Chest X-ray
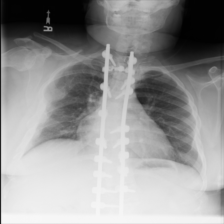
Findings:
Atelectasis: negative
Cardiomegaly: negative
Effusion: negative
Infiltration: negative
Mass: negative
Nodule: negative
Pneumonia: negative
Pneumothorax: negative
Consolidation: negative
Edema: negative
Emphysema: negative
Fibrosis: negative
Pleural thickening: negative
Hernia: negative